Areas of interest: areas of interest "Shopping Mall"
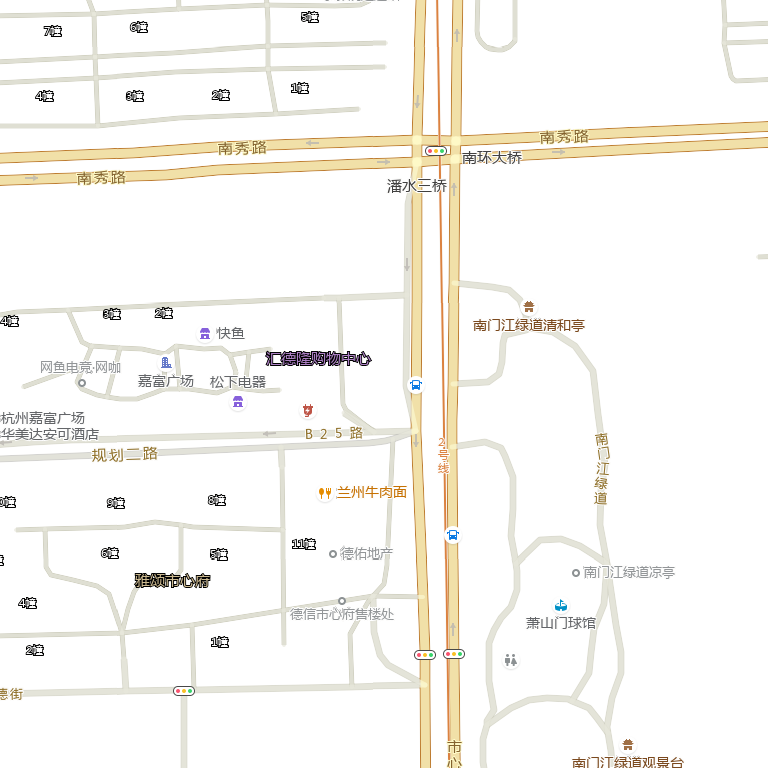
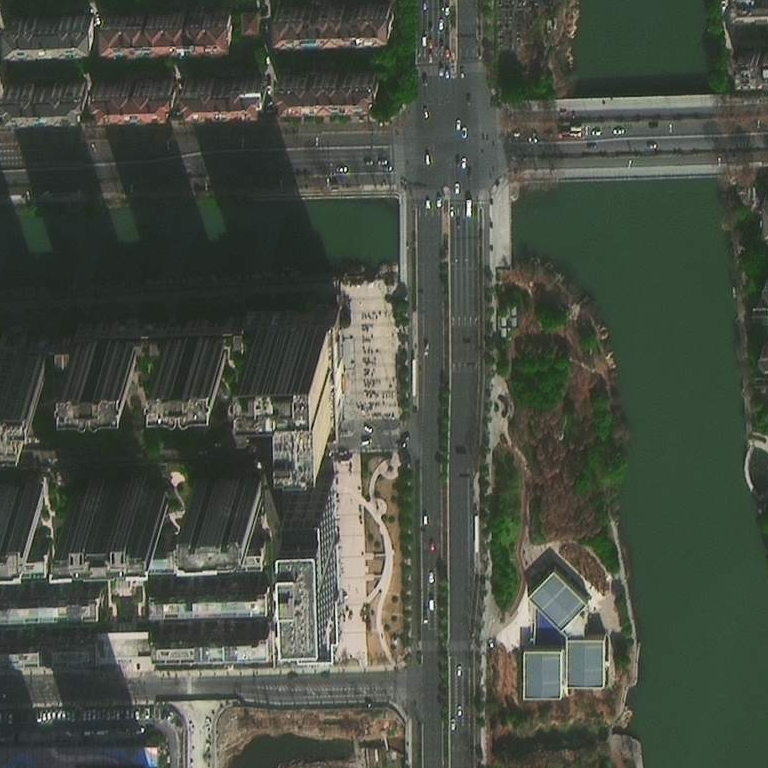